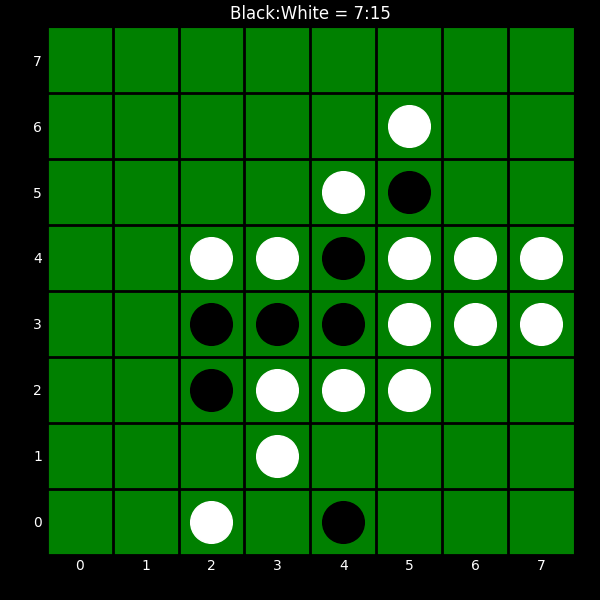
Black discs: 7
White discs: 15